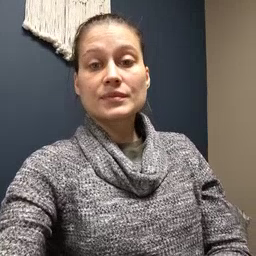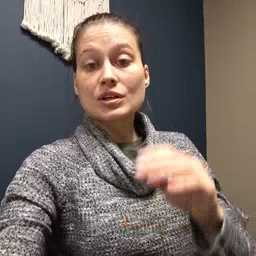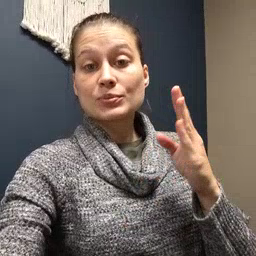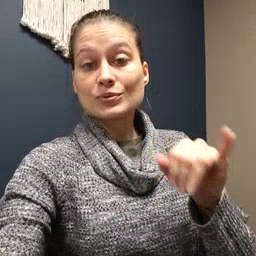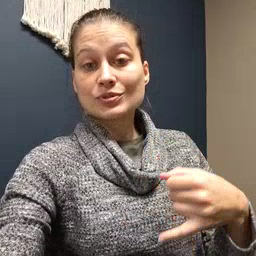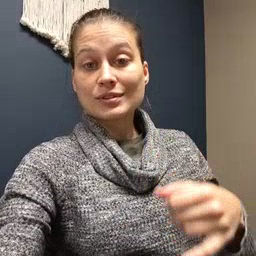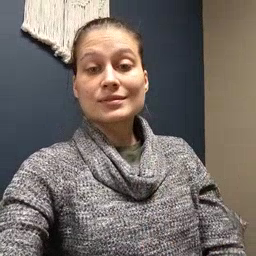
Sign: jeans